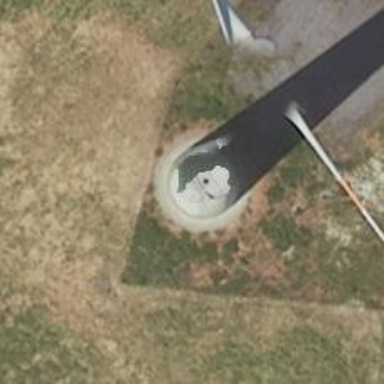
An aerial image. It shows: Wind turbine generator that utilizes wind as its source for generating electricity. It is of the horizontal axis type.